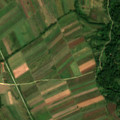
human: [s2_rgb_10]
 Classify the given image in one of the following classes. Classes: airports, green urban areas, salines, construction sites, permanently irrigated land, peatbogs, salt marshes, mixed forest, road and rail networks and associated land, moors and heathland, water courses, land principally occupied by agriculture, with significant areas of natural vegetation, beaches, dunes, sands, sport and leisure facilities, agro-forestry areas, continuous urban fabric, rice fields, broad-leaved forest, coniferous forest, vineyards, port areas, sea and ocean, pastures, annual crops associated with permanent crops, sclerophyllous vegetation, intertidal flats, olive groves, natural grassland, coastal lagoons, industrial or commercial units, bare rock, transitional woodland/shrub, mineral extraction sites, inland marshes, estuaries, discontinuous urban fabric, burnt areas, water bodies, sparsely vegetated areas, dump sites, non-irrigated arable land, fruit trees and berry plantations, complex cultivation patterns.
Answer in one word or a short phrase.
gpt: non-irrigated arable land, complex cultivation patterns, land principally occupied by agriculture, with significant areas of natural vegetation, transitional woodland/shrub